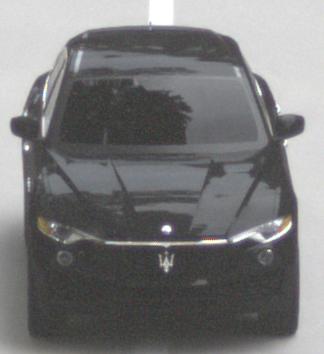
Make: Maserati
Model: Levante GT Hybrid
Detailed model: Levante
Model produced from: 2021/07
Model produced until: 2022/10
Doors: 4
Color: black
Road condition: dry road
Daytime: morning or afternoon
Contrast: low contrast